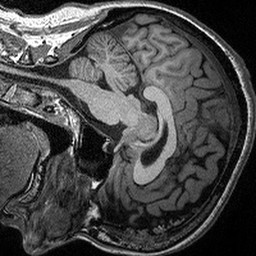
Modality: T1w
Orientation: sagittal
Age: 49
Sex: female
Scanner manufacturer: siemens
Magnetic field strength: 3 T
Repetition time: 2.3 s
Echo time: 0.00298 s